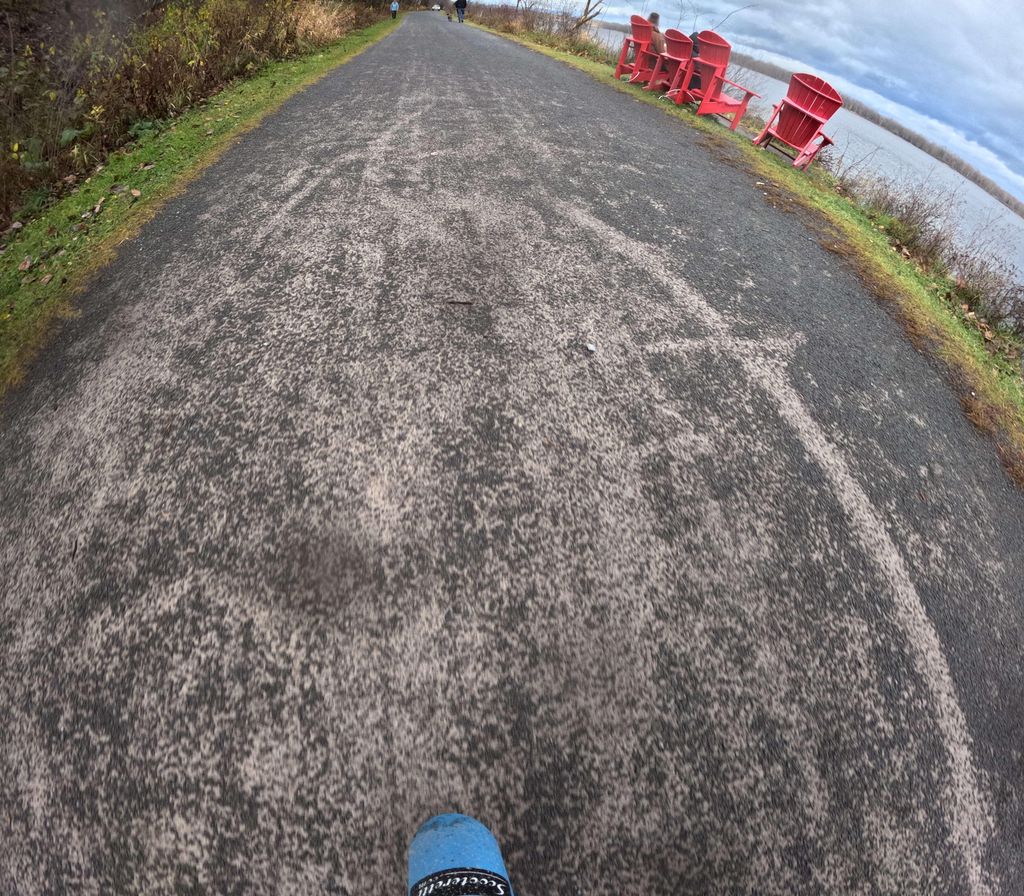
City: ottawa-gatineau